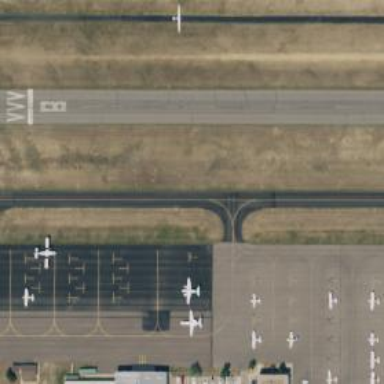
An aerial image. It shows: Image of taxiway at airport.